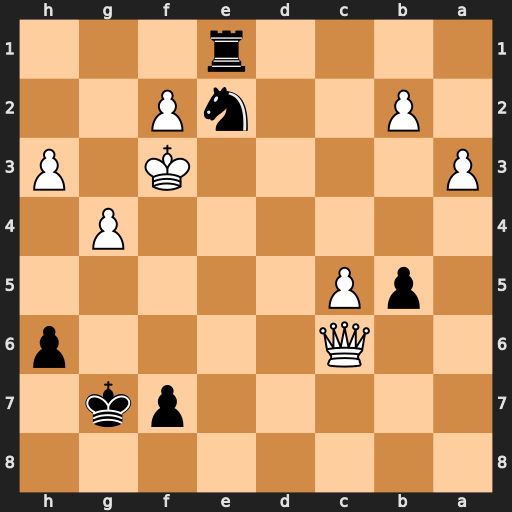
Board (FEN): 8/5pk1/2Q4p/1pP5/6P1/P4K1P/1P2nP2/4r3
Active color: b
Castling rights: -
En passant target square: -
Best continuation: Nd4+ Kf4 Nxc6